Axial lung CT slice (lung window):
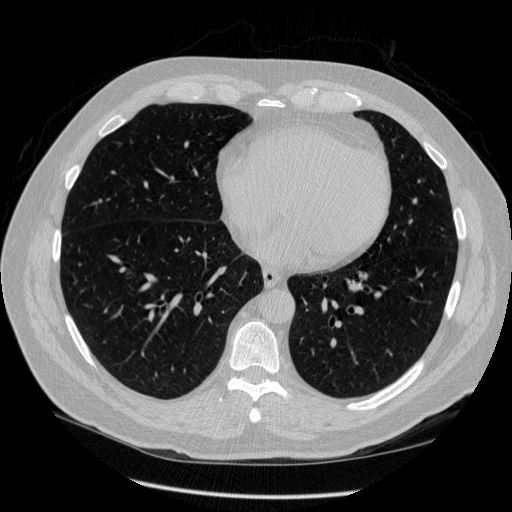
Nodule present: no